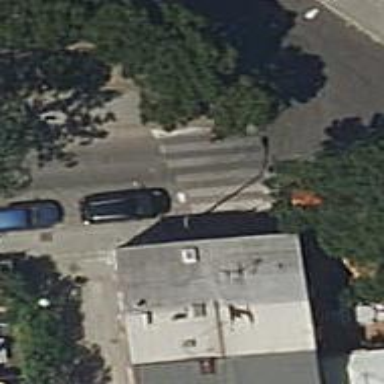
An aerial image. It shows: Zebra crossing on the road.